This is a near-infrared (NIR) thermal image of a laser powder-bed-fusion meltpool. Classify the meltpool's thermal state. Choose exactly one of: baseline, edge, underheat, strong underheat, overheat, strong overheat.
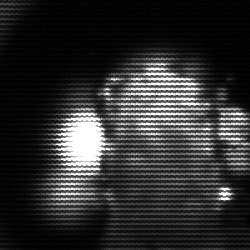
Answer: strong underheat